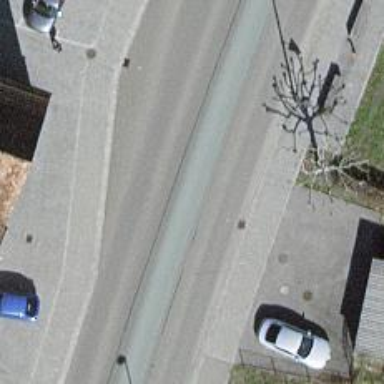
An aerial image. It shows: Asphalt road classified as primary highway with designated cycle lanes on both sides.